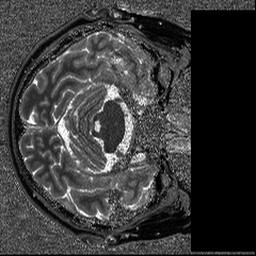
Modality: T1map
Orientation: axial
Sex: male